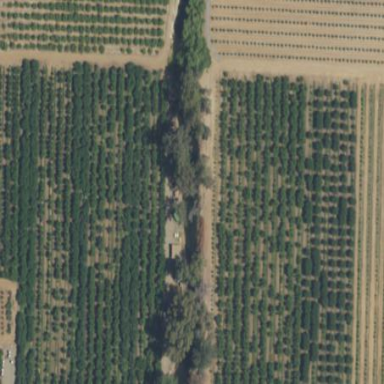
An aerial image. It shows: Orchard filled with plum trees.